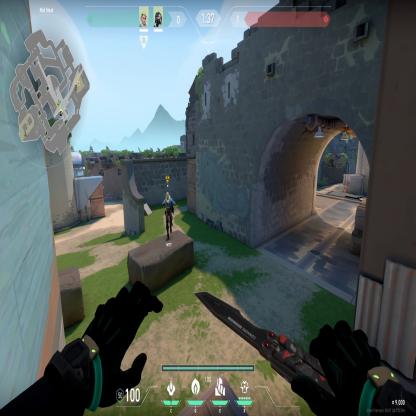
Label: teammate